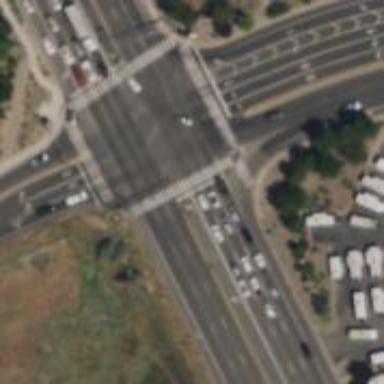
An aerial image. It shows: Primary_link highway with separate sidewalks and asphalt surface.